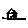
Label: house